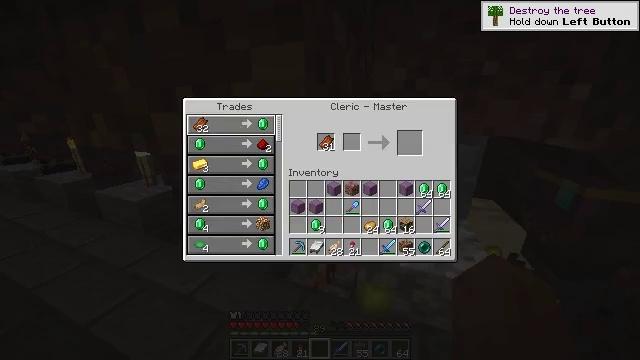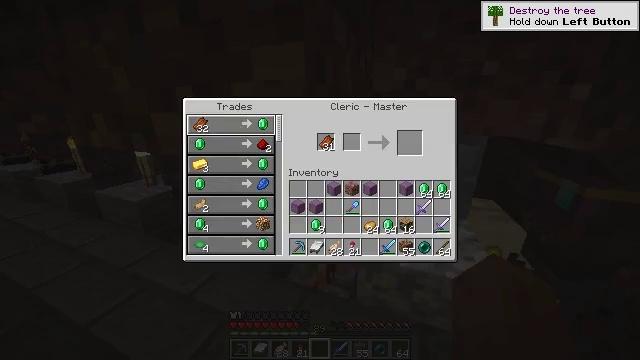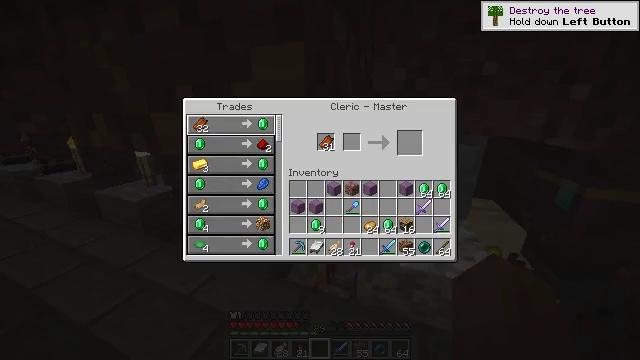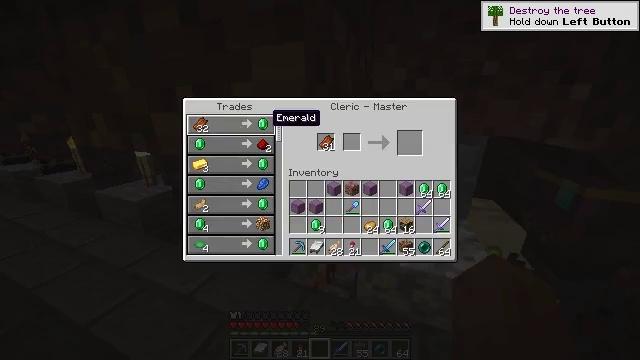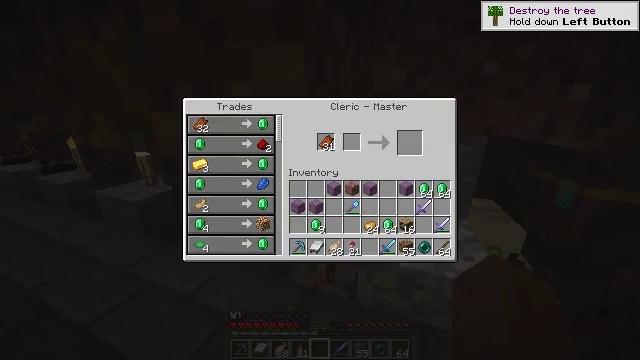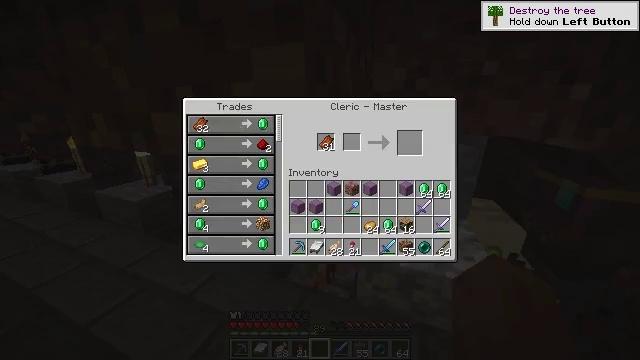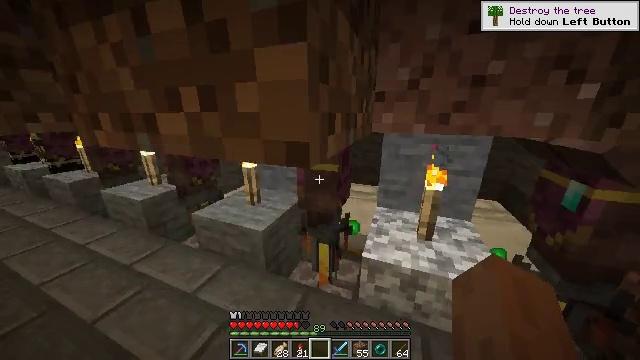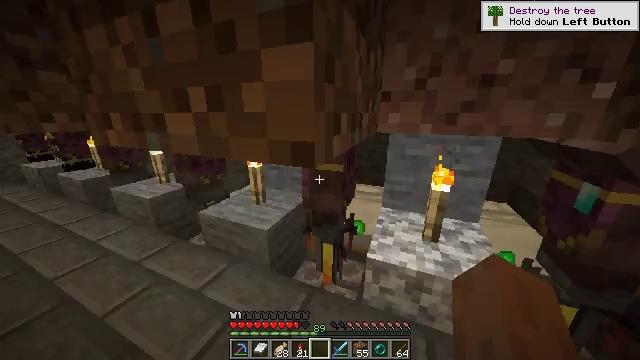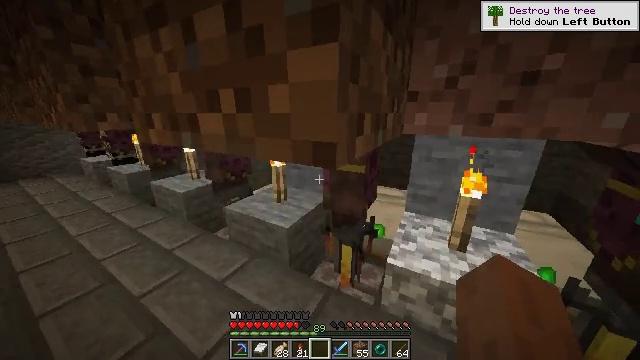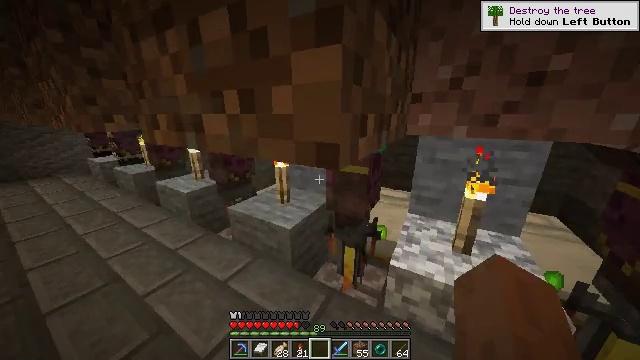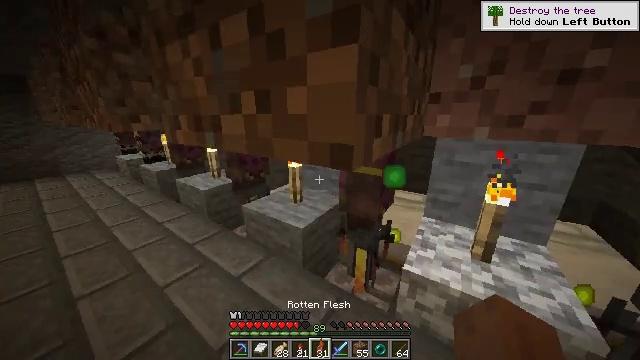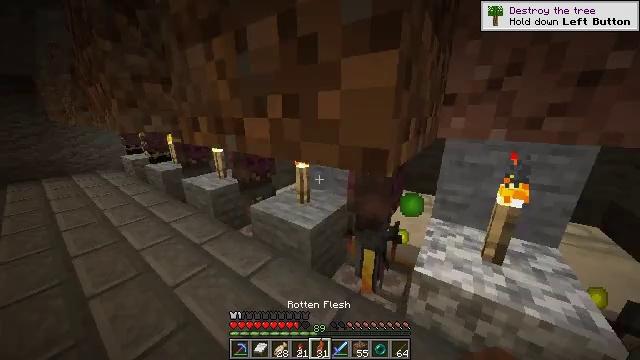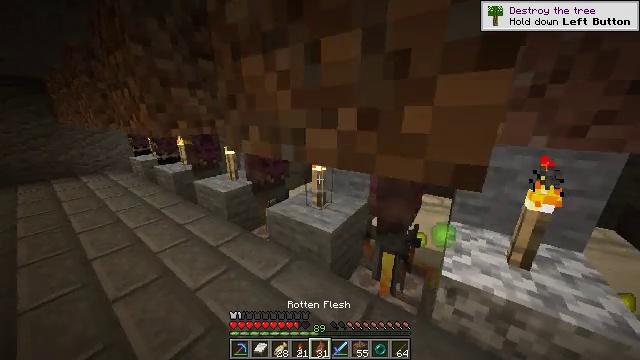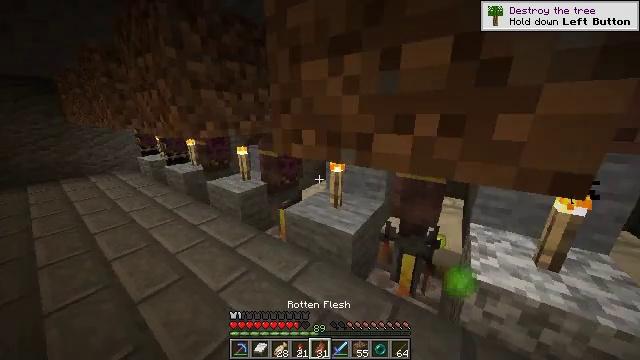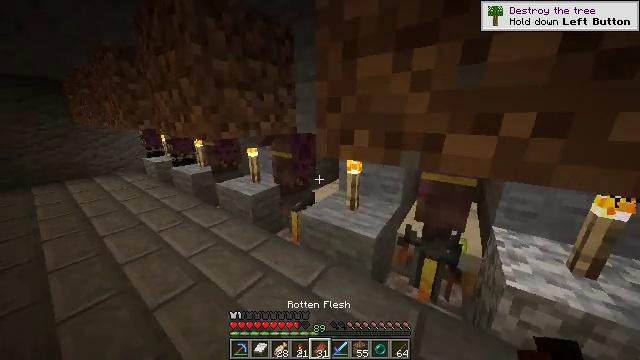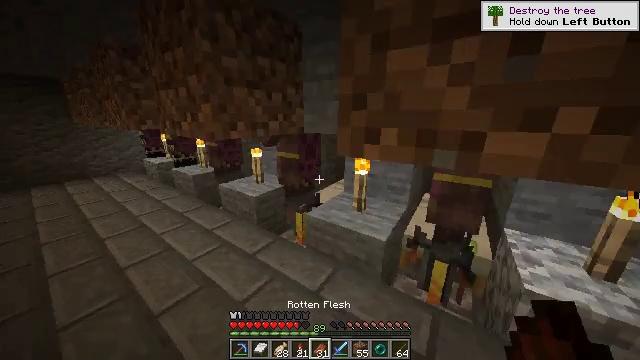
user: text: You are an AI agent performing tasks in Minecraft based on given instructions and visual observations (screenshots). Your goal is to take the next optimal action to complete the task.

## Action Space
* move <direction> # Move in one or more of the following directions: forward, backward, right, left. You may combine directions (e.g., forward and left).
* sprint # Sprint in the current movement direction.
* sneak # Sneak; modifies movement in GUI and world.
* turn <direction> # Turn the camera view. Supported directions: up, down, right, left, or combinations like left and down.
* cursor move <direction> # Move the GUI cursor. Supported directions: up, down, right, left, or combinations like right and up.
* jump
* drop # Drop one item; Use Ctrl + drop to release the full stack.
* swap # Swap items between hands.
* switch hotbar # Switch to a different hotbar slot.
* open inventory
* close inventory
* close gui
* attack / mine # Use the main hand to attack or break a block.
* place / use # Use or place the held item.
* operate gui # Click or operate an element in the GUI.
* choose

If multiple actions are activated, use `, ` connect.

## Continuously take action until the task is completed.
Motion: motion action
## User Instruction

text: Break the shulker box to collect it.
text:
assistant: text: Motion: sneak, operate gui, open gui
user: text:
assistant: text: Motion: sneak, operate gui
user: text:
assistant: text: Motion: sneak, cursor move right
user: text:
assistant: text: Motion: sneak, cursor move right
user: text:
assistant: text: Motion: sneak
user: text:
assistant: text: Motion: sneak
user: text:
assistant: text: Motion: turn left, close gui
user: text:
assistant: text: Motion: turn left
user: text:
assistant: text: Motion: no_op
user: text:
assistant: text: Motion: turn left
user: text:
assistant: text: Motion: move left
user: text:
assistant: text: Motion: move left
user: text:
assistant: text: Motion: move left
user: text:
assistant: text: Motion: move forward and move left
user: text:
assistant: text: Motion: move forward and move left
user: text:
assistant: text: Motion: move forward
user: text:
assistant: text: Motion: no_op
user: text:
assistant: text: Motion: turn right
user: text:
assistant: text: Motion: turn right
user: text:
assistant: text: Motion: turn right
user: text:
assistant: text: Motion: turn right and down
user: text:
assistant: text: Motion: turn right and down
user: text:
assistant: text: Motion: turn right and down
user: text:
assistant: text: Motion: turn right
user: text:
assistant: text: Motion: turn right
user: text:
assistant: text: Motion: move forward and move right, turn left
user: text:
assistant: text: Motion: move forward and move right, turn left and down
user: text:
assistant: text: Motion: move forward and move right, turn left
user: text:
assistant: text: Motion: move forward and move right, turn left
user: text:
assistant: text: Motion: move forward and move right, turn left